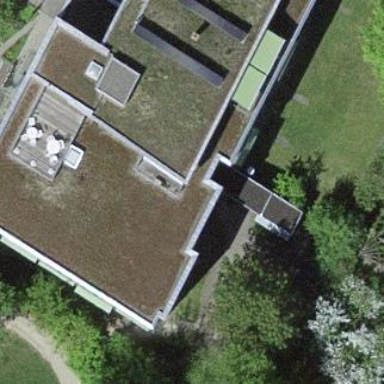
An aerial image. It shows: Building with flat roof.